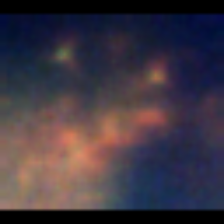
Taxon: Unknown_full_image
Group: Unknown